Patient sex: M
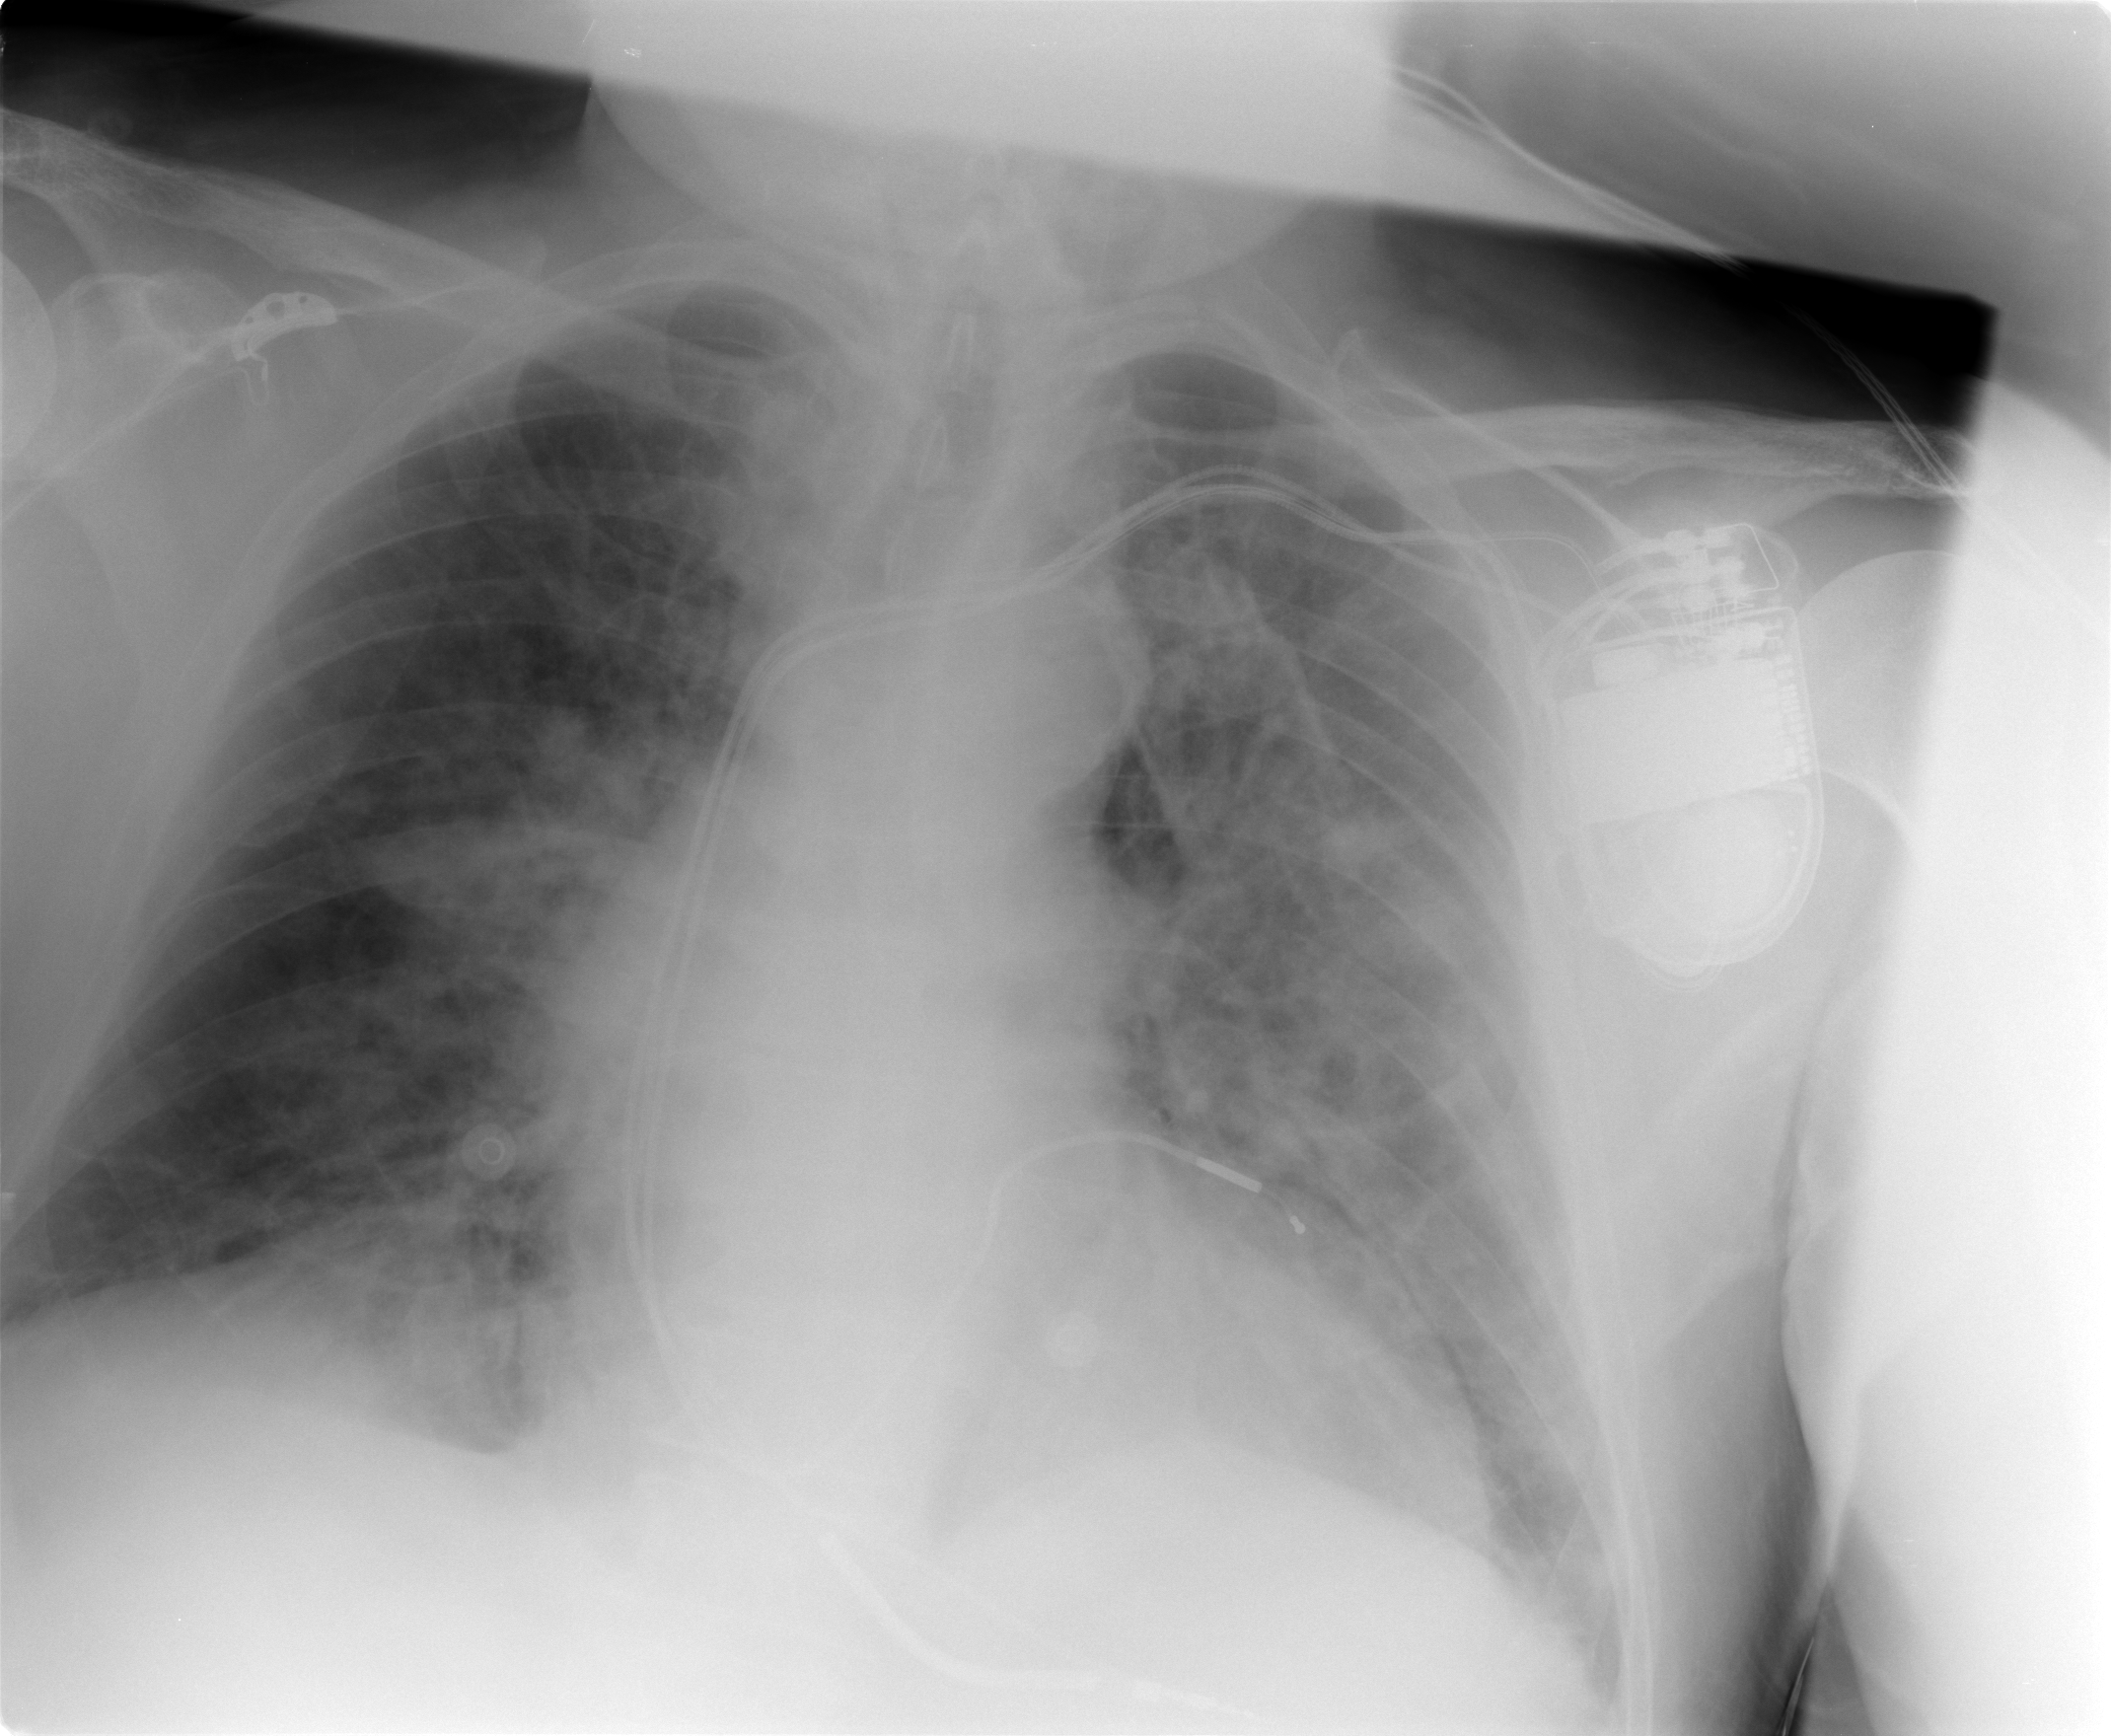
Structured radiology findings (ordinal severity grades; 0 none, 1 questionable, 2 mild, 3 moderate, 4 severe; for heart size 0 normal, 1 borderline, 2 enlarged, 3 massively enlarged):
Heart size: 2
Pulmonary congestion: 3
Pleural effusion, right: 0
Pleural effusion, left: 0
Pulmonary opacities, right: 2
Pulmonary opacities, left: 3
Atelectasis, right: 2
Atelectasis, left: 2